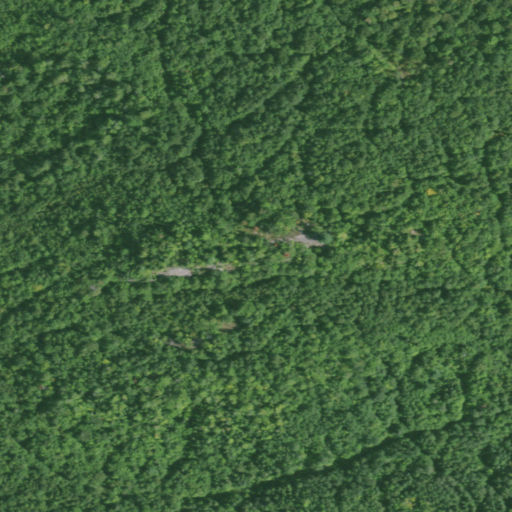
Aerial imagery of mountain in New York named Buck Pond Hill containing deciduous forest, mixed forest, and evergreen forest